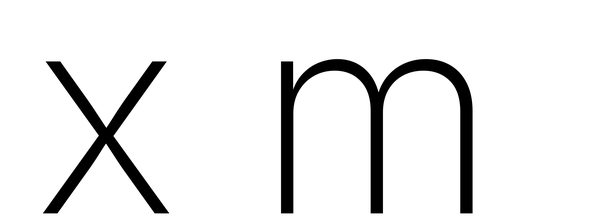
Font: Inter_ExtraLight